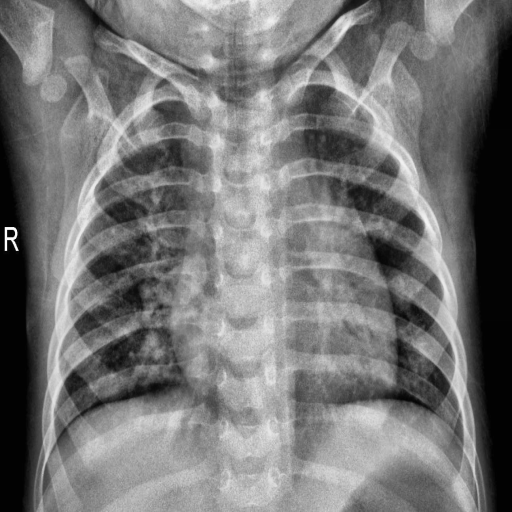
Finding: PNEUMONIA